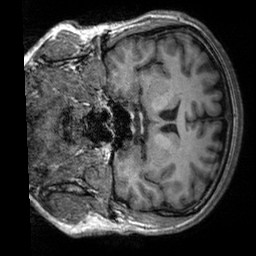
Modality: T1w
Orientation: coronal
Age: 38
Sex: male
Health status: healthy
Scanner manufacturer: siemens
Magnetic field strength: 3 T
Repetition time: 2.3 s
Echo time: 0.00303 s